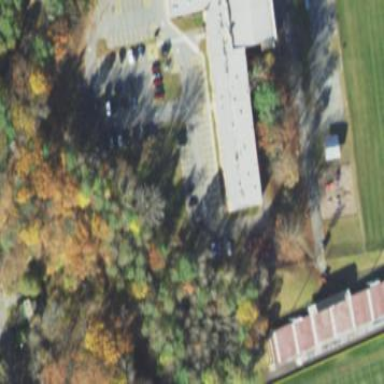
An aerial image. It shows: School building.